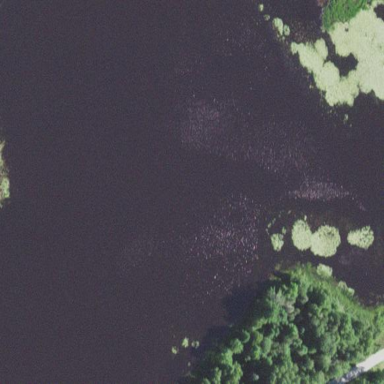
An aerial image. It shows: Lake with natural water.